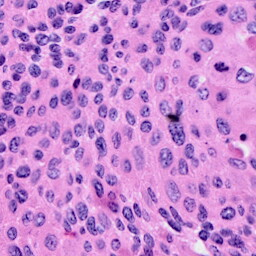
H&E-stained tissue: Cervix